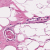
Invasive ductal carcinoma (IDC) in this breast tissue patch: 0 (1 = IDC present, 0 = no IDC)